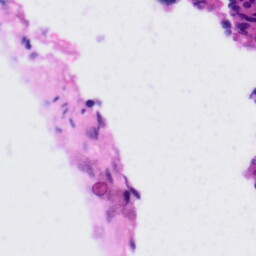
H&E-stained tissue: Tonsil